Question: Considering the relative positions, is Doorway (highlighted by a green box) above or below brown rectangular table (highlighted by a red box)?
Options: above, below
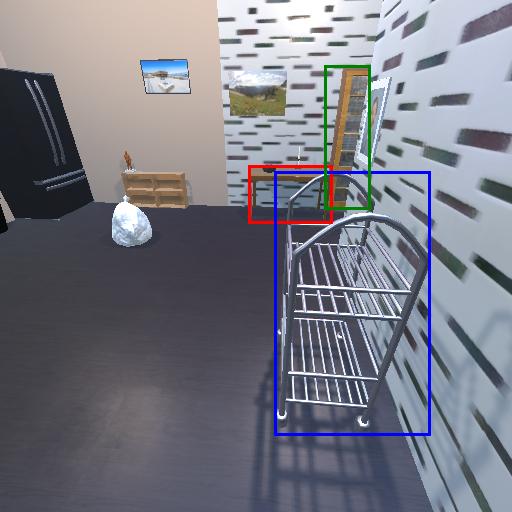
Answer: above